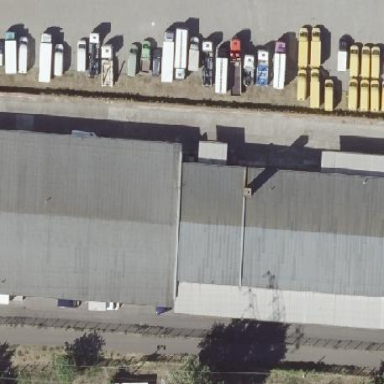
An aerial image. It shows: Warehouse.